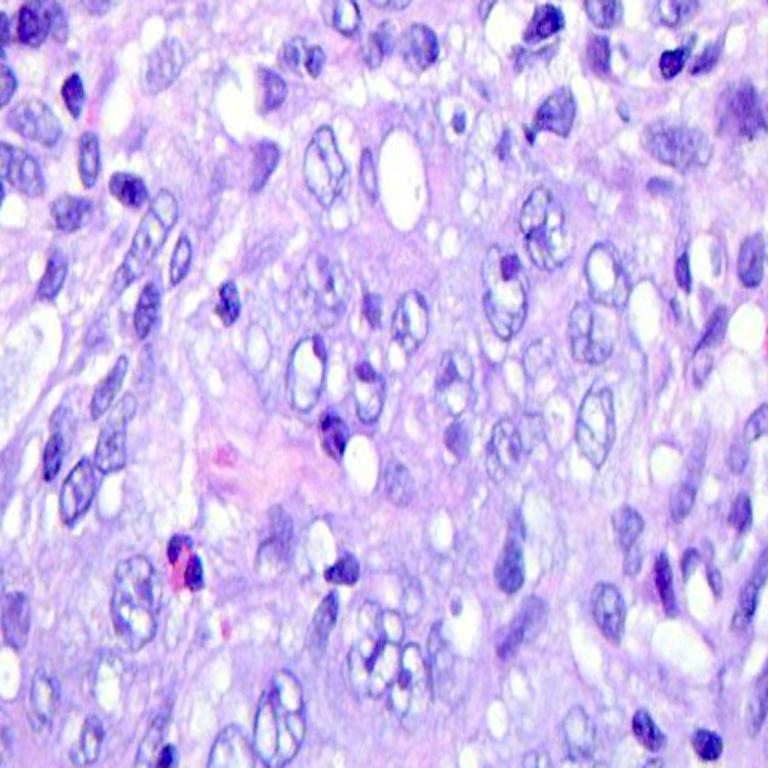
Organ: colon
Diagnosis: adenocarcinomas